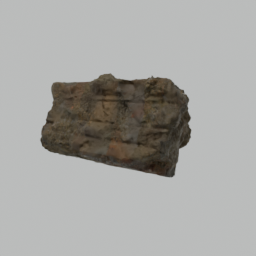
Label: architecture